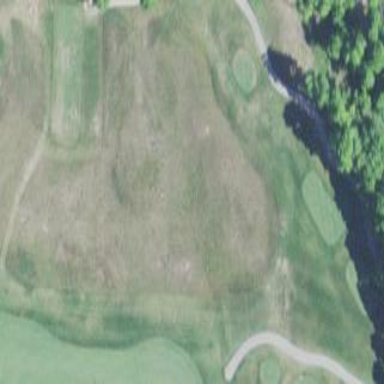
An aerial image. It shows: Area with grass used as rough in golf course.